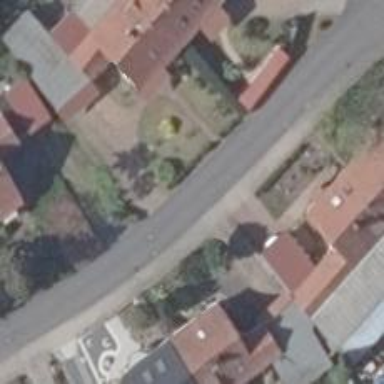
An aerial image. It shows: Residential road with asphalt surface. There is sidewalk on the left side.